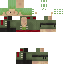
A male human skin with medium skin, wearing brown long hair dressed in a blue hoodie and black pants, featuring a closed mouth.